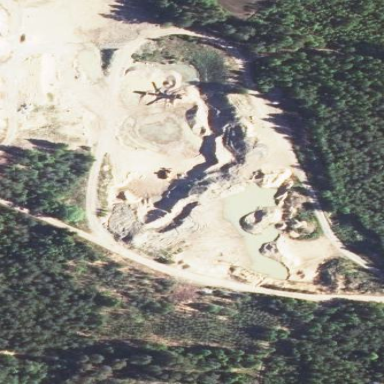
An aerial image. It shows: Quarry used for extracting aggregate resources.